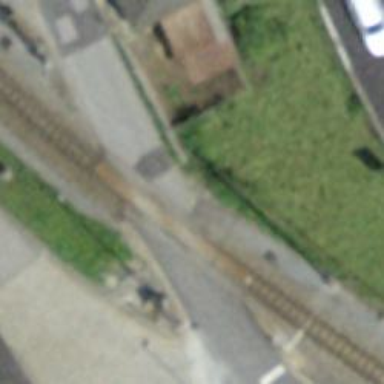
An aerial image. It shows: Level crossing with full barriers and lights.